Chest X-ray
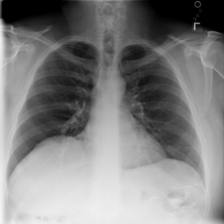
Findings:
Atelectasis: negative
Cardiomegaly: negative
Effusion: negative
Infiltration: negative
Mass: negative
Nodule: negative
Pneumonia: negative
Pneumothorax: negative
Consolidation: negative
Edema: negative
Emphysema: negative
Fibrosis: negative
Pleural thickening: negative
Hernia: negative